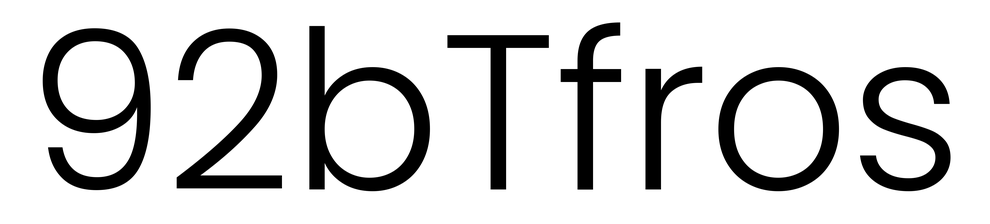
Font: Poppins-Light